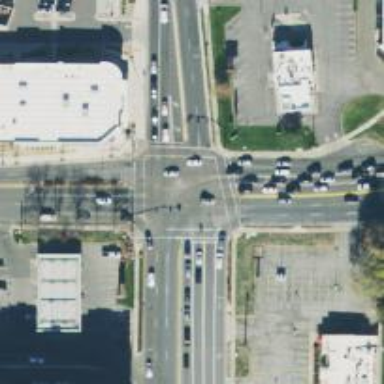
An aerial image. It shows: Crossing with marked lines on the road.